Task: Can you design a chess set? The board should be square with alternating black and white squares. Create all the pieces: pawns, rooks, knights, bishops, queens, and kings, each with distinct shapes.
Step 3399:
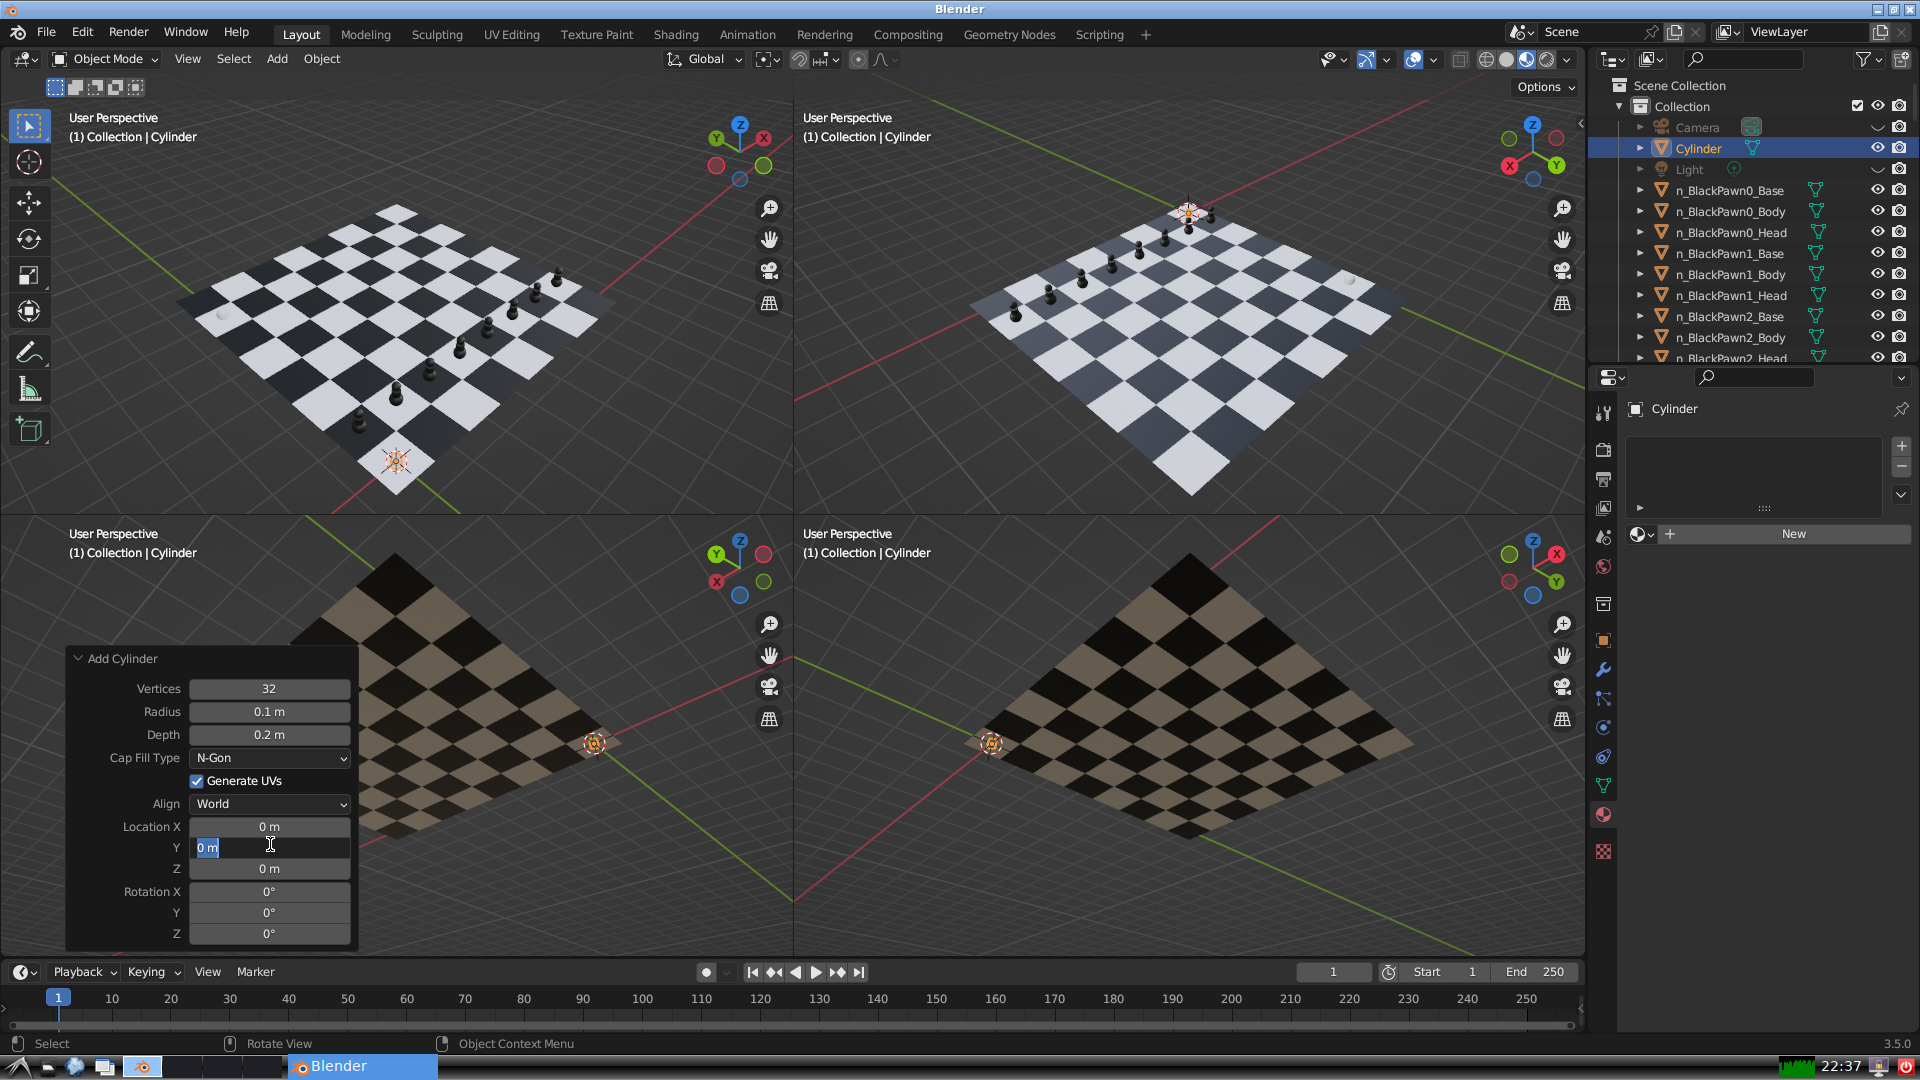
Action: input_text: 6.0